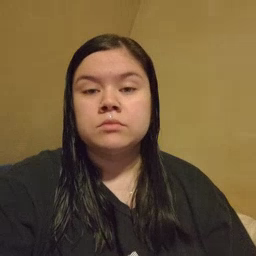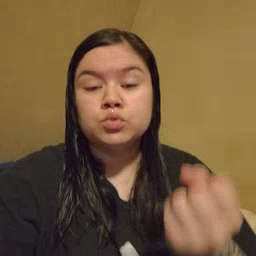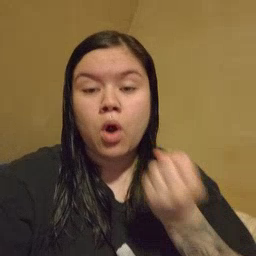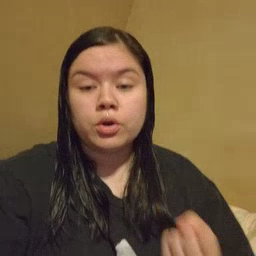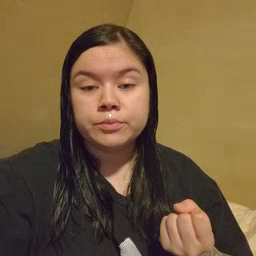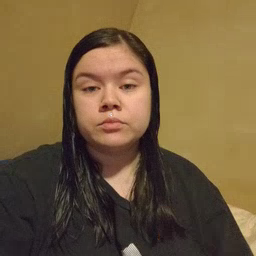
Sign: drawer